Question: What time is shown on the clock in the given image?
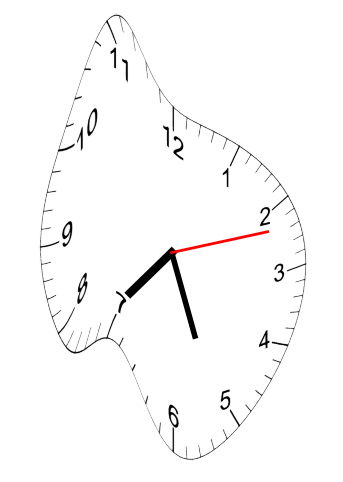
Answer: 07:26:12